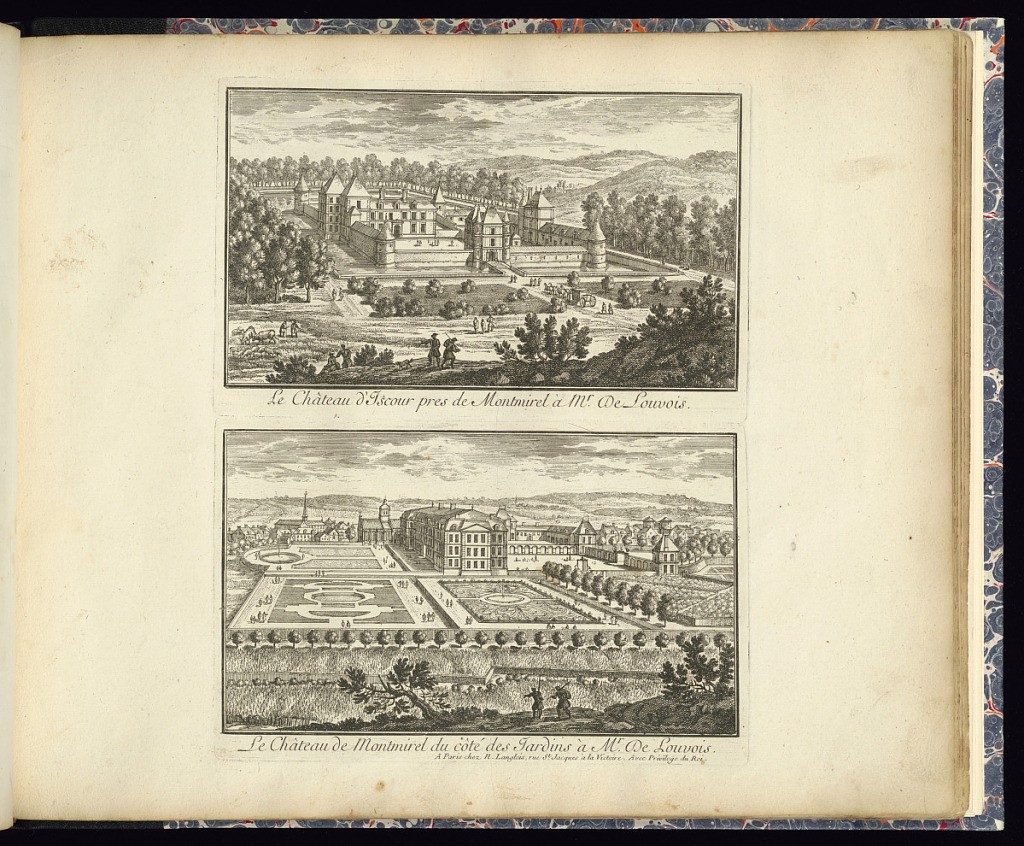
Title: Le Château d’Iscour pres de Montmirel à Mr. De Louvois (Upper Plate)
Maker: Adam Perelle, French, 1638 – 1695
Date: ca. 1660–91
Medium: Etching on laid paper
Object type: Print
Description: Two plates printed on a single sheet, one above the other. Both are bird's-eye views of chateaux within landscapes. The upper plate is a view of a chateau from the entrance with inner courtyards, moat, and entrance drive. The lower plate is a view from the garden with parterre planting, fountains, and basins, with townscape and trees in the background. The plates are titled.